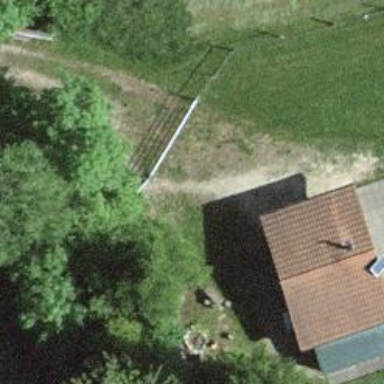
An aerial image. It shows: Swing gate.